Question: I not so good in Linq and I want to make a query to get the right data. I have a Datatable with this columns :

I want to get in the datatable by the Columns TIMEFROM and TIMETO get this = 10.12.2012
not 10.12.2012 00:00:00.
How I can do this: the name of my datatable is table.
'''
MySqlCommand selectcommand = new MySqlCommand(sqlcommand, connection);
MySqlDataAdapter adapter = new MySqlDataAdapter(selectcommand);
DataTable table = new DataTable(TABLE);
adapter.Fill(table);
table = table.AsEnumerable().Where(r => r.Field<int>("Activate") == 1).CopyToDataTable();
//i need the shorter form
connection.Open();
selectcommand.ExecuteReader();
return table;
'''
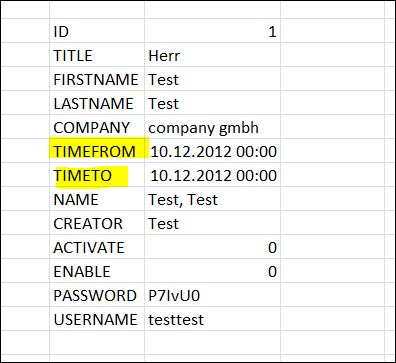
Answer: You might want to use
'''
String.Format("{0:dd.MM.yyyy}", dataTable.Rows[0]["TIMEFROM"]);
String.Format("{0:dd.MM.yyyy}", dataTable.Rows[0]["TIMETO"]);
'''